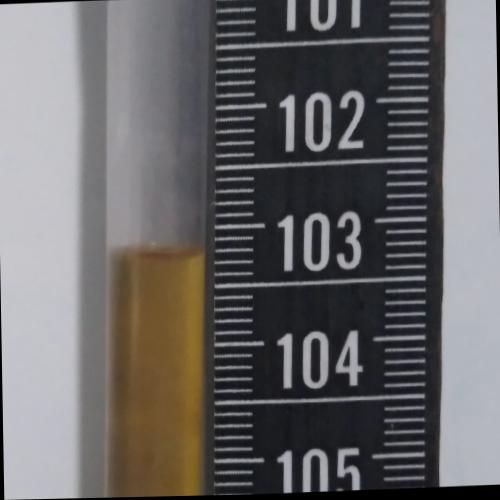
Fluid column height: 103.2 cm